Aerial crown-view tile of a tropical tree (Barro Colorado Island, Panama), acquired 20250317:
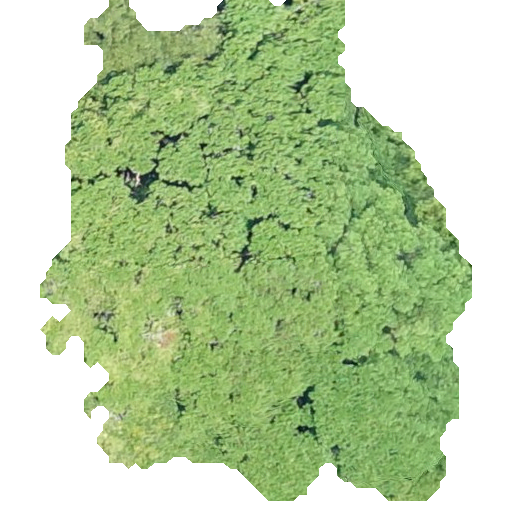
Species: Sloanea terniflora
GBIF accepted scientific name: Sloanea terniflora
Crown area: 237.839 m²